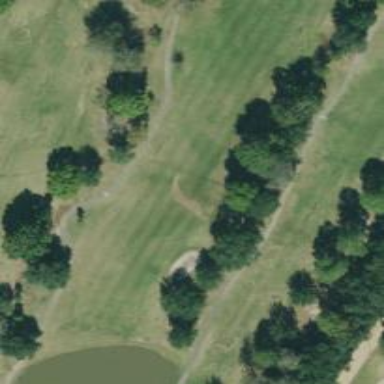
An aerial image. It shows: Golf hole.